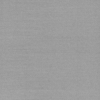
Label: dusty